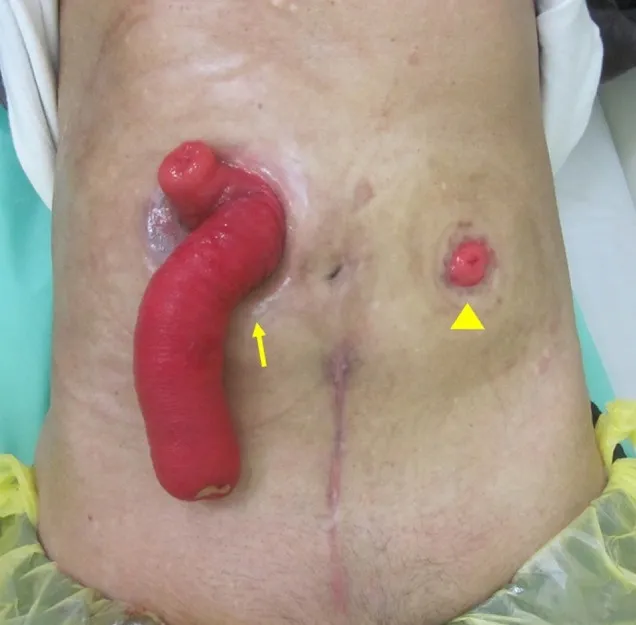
A transverse colonic stoma (arrow) in the right upper abdomen; a sigmoid colon stoma (arrowhead) was constructed in the left abdomen.
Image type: medical_photograph (skin_photograph)